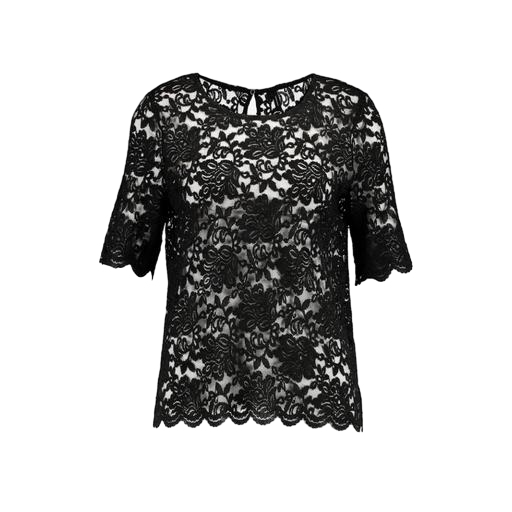
black floral-lace shirt, black lace t-shirt, black mina floral-lace top, white background